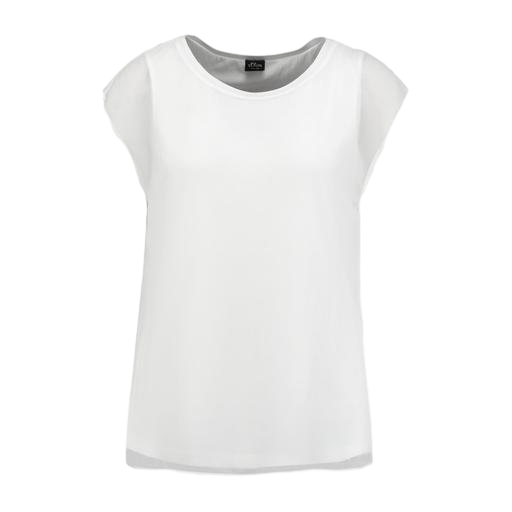
white plus size contrast, white pieced tee, short-sleeve top only macy, white background